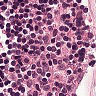
Metastatic tissue present: no